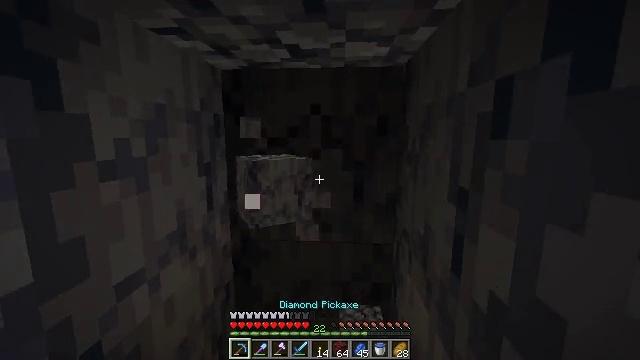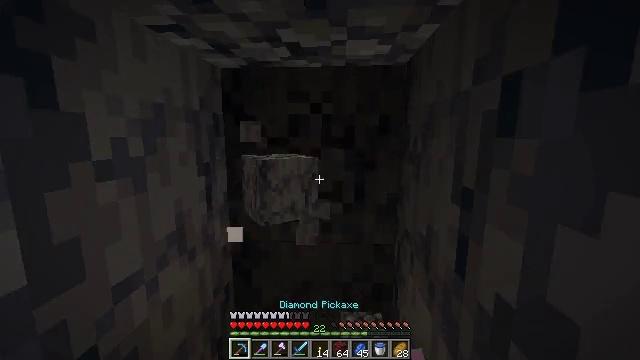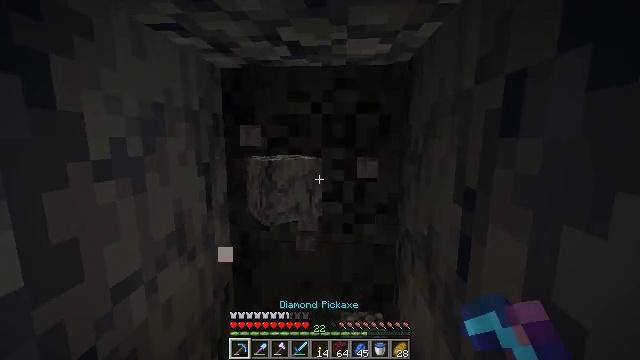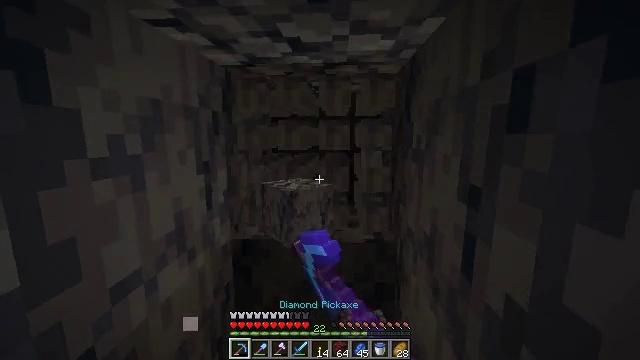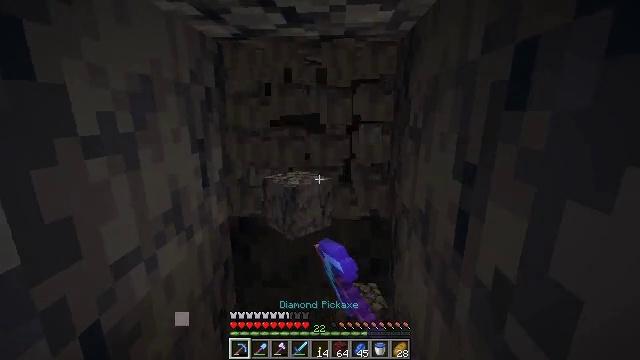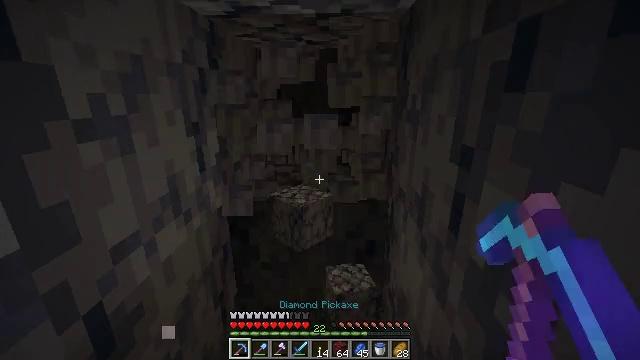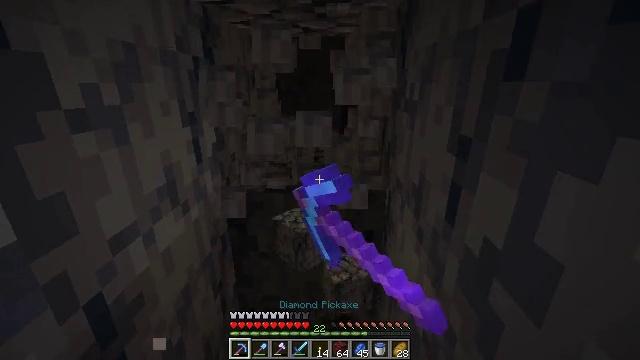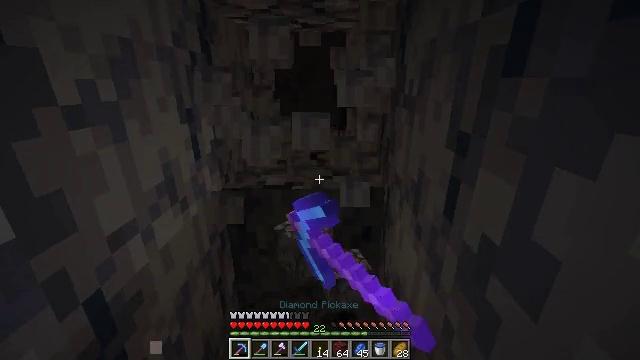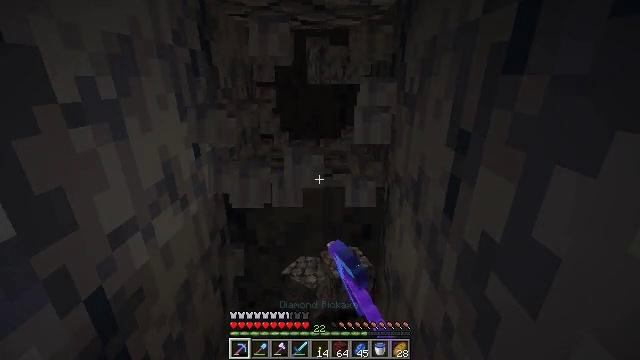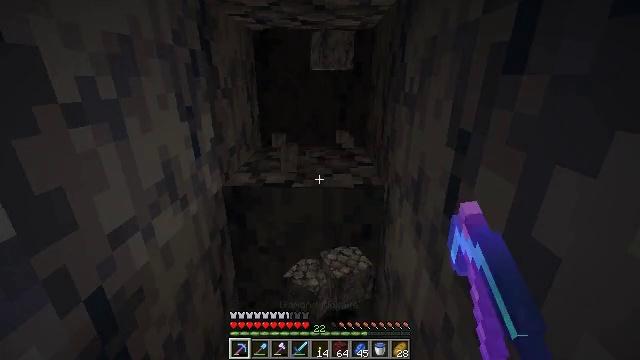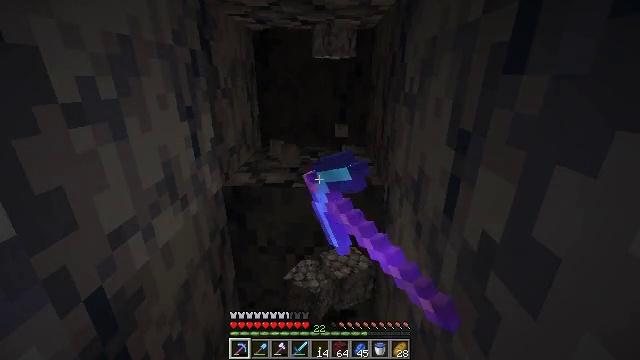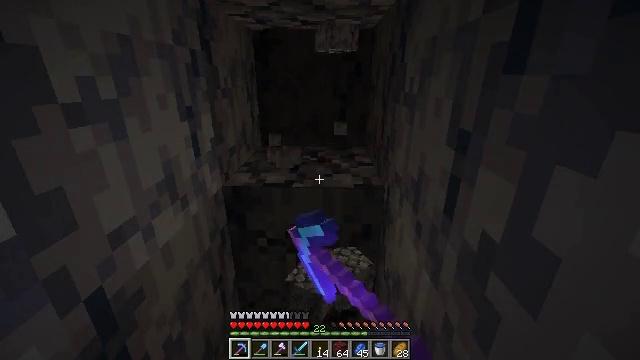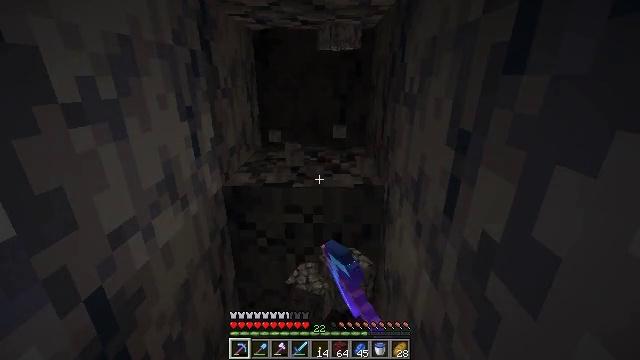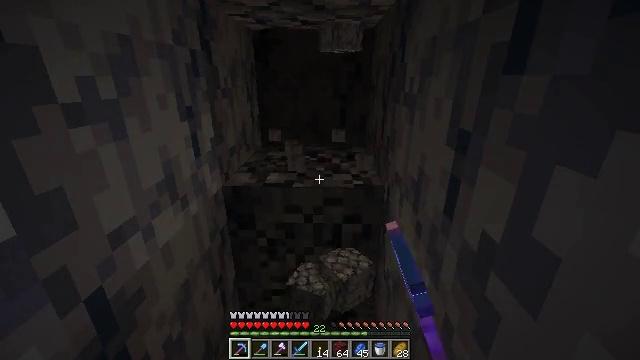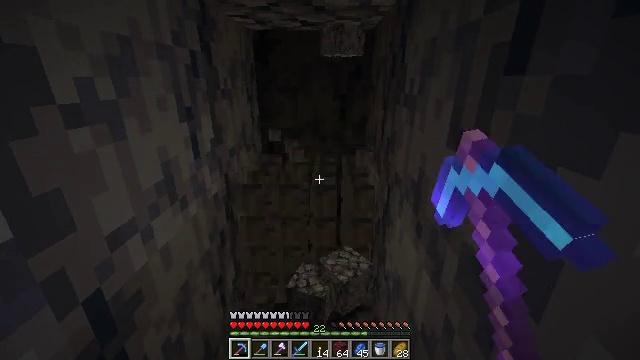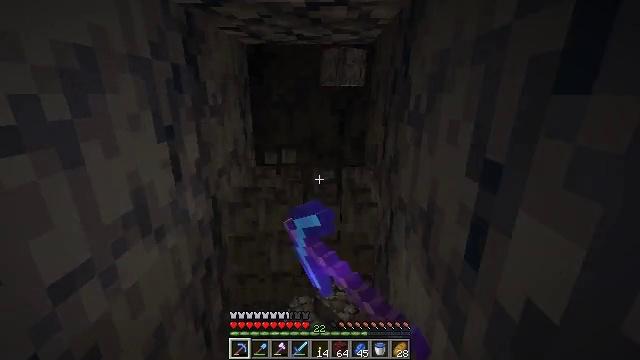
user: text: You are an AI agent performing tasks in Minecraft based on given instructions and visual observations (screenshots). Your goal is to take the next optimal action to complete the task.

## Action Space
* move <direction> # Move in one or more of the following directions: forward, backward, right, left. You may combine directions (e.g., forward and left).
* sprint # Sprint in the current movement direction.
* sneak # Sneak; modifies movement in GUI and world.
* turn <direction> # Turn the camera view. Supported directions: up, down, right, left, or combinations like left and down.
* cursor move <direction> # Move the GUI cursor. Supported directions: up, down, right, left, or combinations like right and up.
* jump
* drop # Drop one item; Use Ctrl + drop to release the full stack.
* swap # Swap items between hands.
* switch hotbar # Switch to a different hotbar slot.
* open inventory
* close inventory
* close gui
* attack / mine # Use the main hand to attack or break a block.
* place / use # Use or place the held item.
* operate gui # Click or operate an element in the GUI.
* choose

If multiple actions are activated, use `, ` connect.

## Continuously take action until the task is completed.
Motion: motion action
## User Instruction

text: Collect basalt for building.
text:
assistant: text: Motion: attack / mine
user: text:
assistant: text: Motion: attack / mine
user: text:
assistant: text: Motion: attack / mine
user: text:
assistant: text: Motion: turn down, attack / mine
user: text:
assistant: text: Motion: turn down, attack / mine
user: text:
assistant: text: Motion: turn down, attack / mine
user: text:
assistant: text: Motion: attack / mine
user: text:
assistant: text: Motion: attack / mine
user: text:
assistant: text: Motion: attack / mine
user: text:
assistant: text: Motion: attack / mine
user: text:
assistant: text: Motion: attack / mine
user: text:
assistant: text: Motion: attack / mine
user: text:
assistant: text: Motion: attack / mine
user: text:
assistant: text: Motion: move forward, attack / mine
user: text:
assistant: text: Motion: move forward, turn up, attack / mine
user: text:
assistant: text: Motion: move forward, turn up, attack / mine
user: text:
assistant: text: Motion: move forward, turn up, attack / mine
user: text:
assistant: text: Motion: turn up, attack / mine
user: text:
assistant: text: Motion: attack / mine
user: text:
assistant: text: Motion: attack / mine
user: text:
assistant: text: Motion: attack / mine
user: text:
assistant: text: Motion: attack / mine
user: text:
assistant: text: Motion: attack / mine
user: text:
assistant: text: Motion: attack / mine
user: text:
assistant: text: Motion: turn down, attack / mine
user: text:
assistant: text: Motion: turn down, attack / mine
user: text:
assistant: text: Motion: turn down, attack / mine
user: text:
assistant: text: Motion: turn down, attack / mine
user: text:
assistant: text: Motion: attack / mine
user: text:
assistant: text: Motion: attack / mine